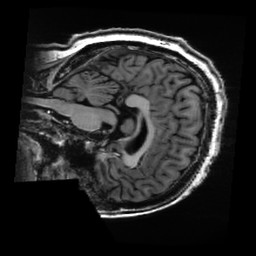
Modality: T1w
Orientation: sagittal
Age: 25
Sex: female
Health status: healthy
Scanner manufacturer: ge
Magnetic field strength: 3 T
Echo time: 0.0052 s